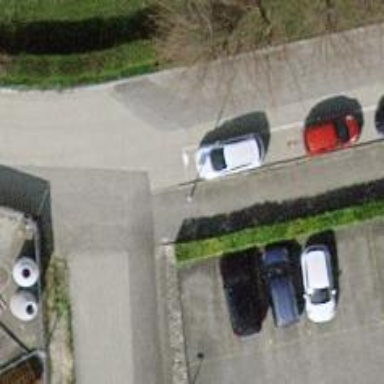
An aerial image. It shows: Asphalt footpath with unmarked crossing.